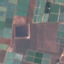
Land use / land cover: PermanentCrop